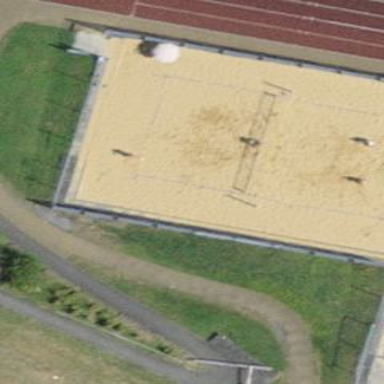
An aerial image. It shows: Sandy pitch for beach volleyball.